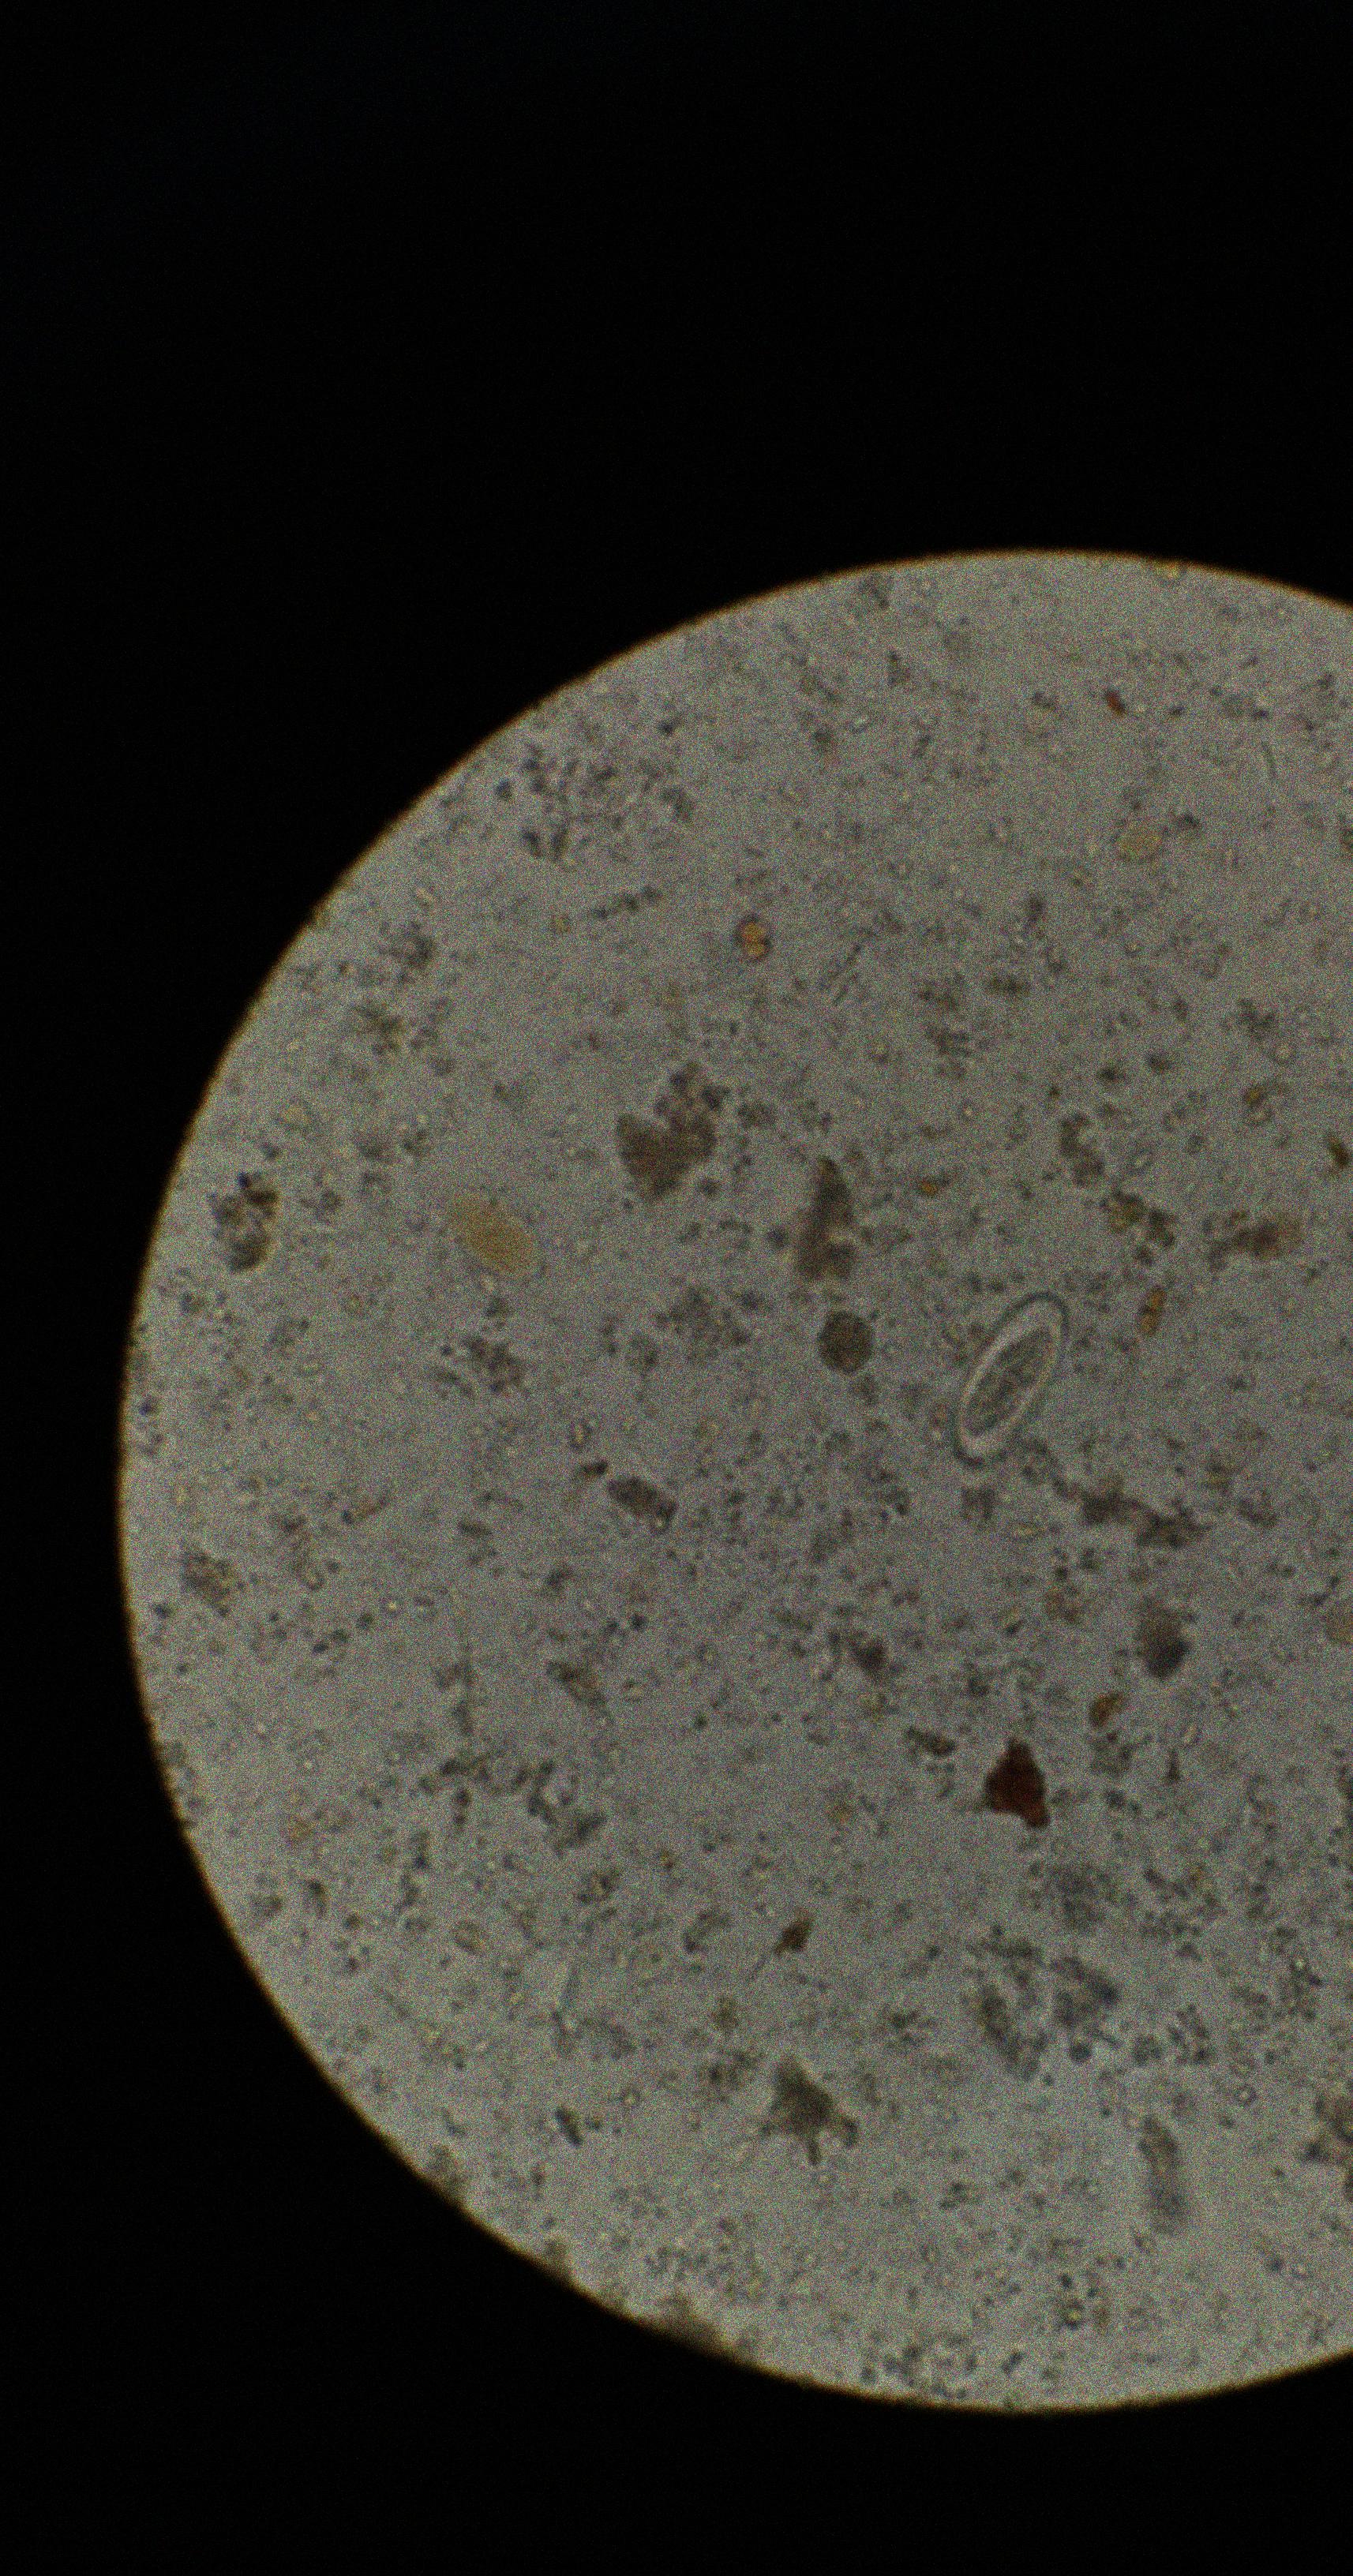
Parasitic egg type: Enterobius vermicularis